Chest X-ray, PA view. Patient: 71 years old, sex M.
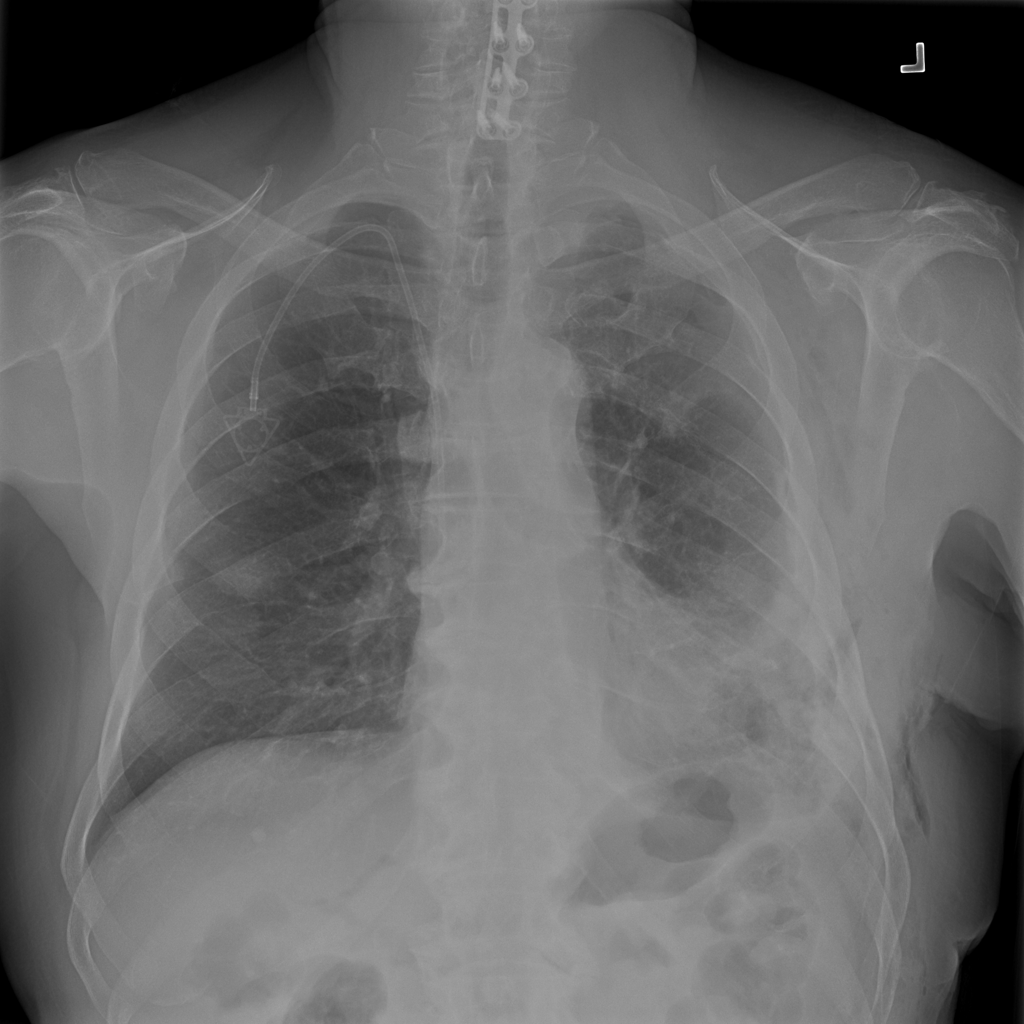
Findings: Emphysema, Pneumothorax